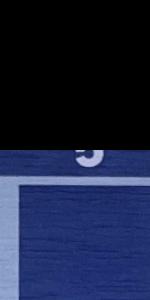
Label: Empty